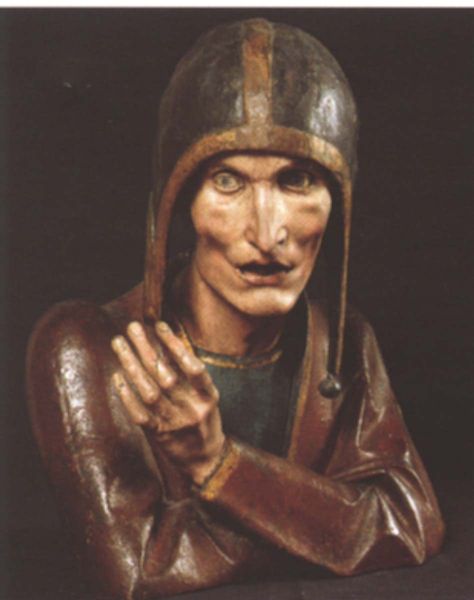
Titel: Männliche Büste mit aufgestützten Armen
Standort: Straßburg (EU - F)
Schlagwörter: blau, hand, haut, mann, umhang, grün, braun, finger, frau, grau, holz, hut, mund, nase, schwarz, rot, alt, hemd, jacke, kappe, mütze, arm, augen, falten, gesicht, kleidung, mensch, stein, portrait, figur, gold, person, schultern, skulptur, statue, farbig, wangen, haltung, nasen, wange, oberkörper, foto, knochen, eisen, knochig, helm, schnitzerei, wangenknochen, bettler, gefasst, narrenkappe, kaputze, skellett, verhärmt, wangenkonchen